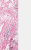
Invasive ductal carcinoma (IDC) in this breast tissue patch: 0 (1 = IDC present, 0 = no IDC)